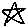
Label: star